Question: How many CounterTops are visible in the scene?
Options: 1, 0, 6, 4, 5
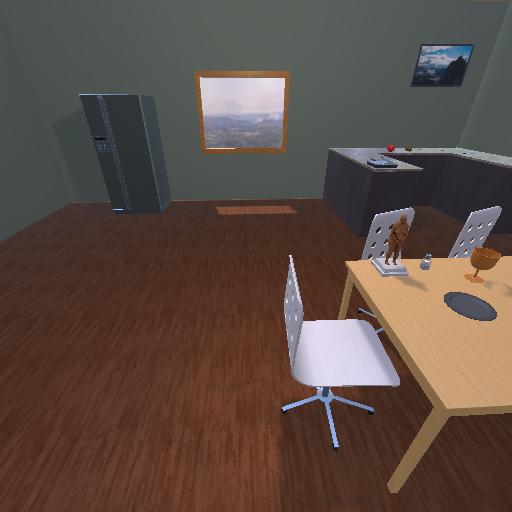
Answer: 1